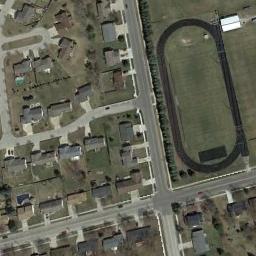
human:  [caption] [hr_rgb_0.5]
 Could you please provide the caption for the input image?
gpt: The track and field is built on the lawn, A road away from the residential area, And there is a lot of vegetation around it .

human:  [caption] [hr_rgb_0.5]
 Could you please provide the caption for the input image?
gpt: There are many buildings next to the ground track field .

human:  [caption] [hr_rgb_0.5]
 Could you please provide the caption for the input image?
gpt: There is an unfinished track and field .

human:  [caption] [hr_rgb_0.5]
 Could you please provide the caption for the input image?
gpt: The ground track field is on a lawn and lots of houses arranged neatly are next to the ground track field .

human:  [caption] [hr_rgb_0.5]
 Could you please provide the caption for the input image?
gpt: There are many buildings around the ground track field with a black track .